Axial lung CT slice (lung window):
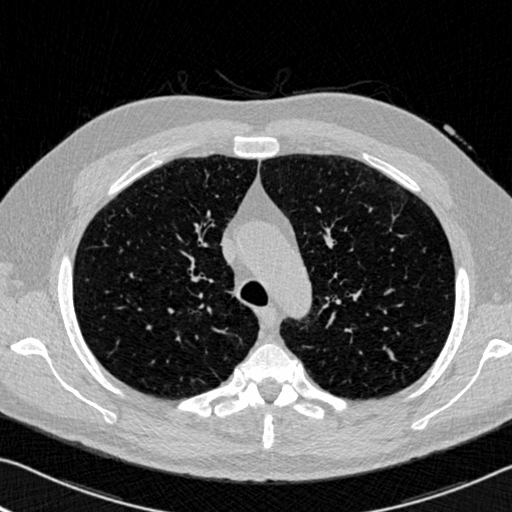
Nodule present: no